Question: So basically what I want to try to do, is make a simple form that the user can enter login information into (to log them into a mysql DB. Then the program will query the database, display the info, and the user can do some manipulation.
What I want to avoid is having a bunch of popup window forms (one to log in, one to select the query for the database, etc)...
So what I was thinking was in my mainform, have "sub forms" embedded into it. I was reading up about this, and discovered most people said it is better to nest user controls into forms, vs. other forms.
Just so you can see what I am talking about, this is a VERY basic skeleton of what I want it to look like:

As you can see, very simple, just instead of having all the popup boxes, embedding the user input stuff into the right side of the form
So, should I indeed be using user controls for this?
If so, I am having some issues with getting values back to the main form from the user control (because there is no showDialog() method or dialog results from user controls, so I do not know when the user has entered all their log in data for the sql server, for example.)
I have attempted to use call by reference to pass in the values to the usercontrol which I want to be set BY the user control - but I havent been able to make that work...
Anyways, If I should be using a userControl here vs. a userForm, how should I be getting the user input back to the mainform??
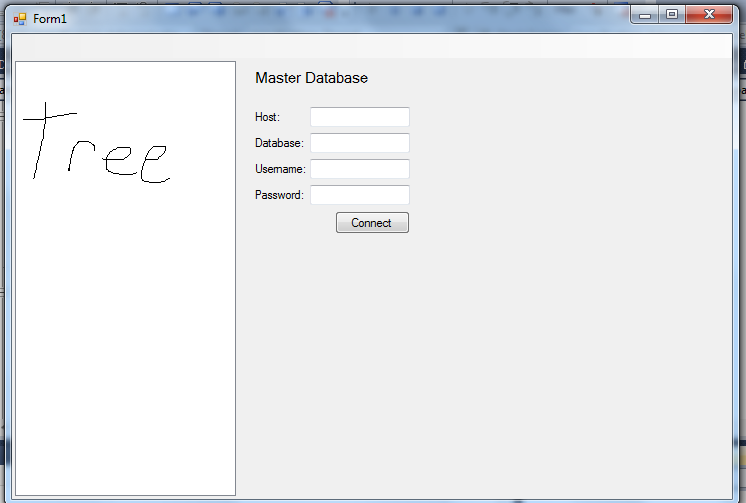
Answer: Use a <URL>.
The pattern I usually use for communicating information back to the main form is subclassing Panel for my embedded content and creating properties on this subclass for each of the things I want to pass back to my main form.
Example:
'''
public class LoginPanel : Panel
{
public string Username { get; set;}
...
}
'''
If I want to get fancy and do things like automatically check to see if the host is valid or the credentials will authenticate I might also add a 'Changed' event to the 'Panel' that fires whenever there's a change to the contents of any of the inputs it contains. I would then add a handler for this event on my main form.
If you want to get really fancy (I would do this if I were going to create a reusable User Control) you can do all the connection and authentication in your subclass, have only a 'SqlConnection' property and fire a 'Connected' event.
Something like this:
'''
public class LoginPanel : Panel
{
// A property returning a valid connection when
// connected, null otherwise.
public SqlConnection connection { get; set;}
...
// An event that clients can use to be notified whenever
// a connection is made.
public event EventHandler Connected;
// Invoke the Connected event; called whenever a successful
// connection is made
protected virtual void OnConnected(EventArgs e)
{
if (Connected!= null)
Connected(this, e);
}
}
'''